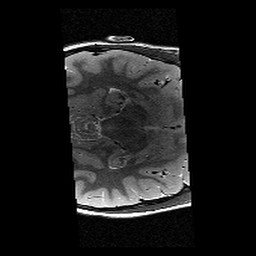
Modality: T2w
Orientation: axial
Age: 9
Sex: female
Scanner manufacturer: siemens
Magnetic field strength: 3 T
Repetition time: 9.23 s
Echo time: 0.067 s